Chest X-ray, AP view. Patient: 21 years old, sex M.
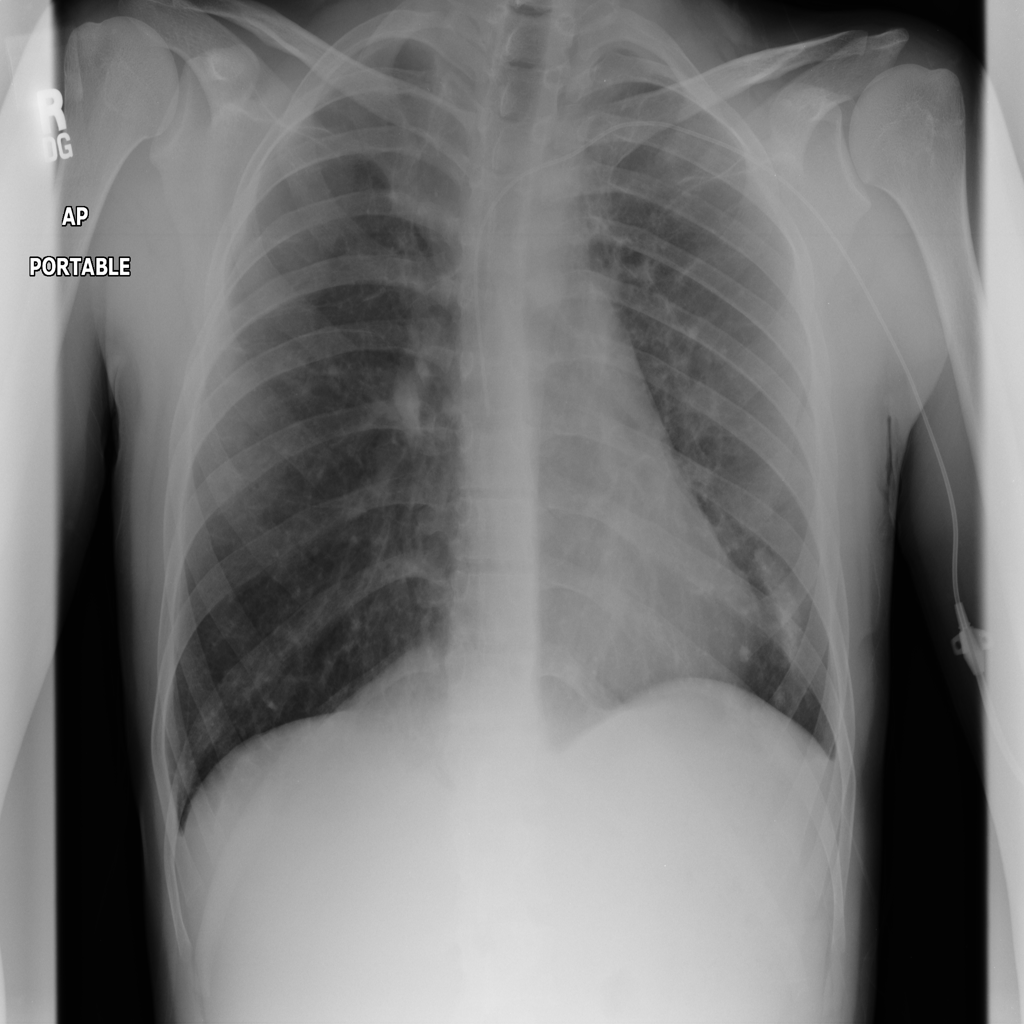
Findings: No Finding